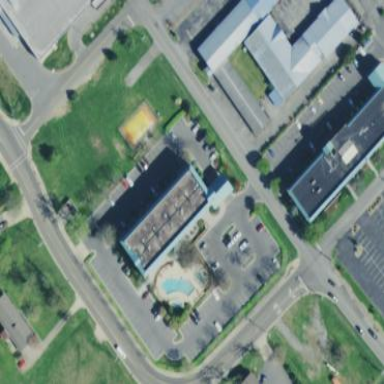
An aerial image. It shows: Hotel building.